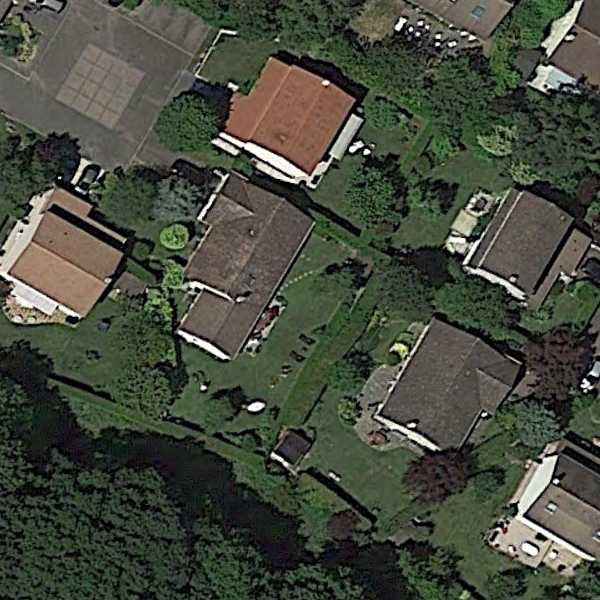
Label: MediumResidential